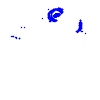
Particle: pion